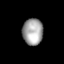
Tissue: lung
Cell type: Epithelial cells
Senescence score: 0.5408
Nuclear area (px): 529
Mean DAPI intensity: 163.204